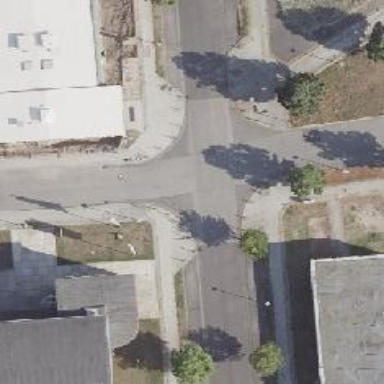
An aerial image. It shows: Unmarked crossing on footway.